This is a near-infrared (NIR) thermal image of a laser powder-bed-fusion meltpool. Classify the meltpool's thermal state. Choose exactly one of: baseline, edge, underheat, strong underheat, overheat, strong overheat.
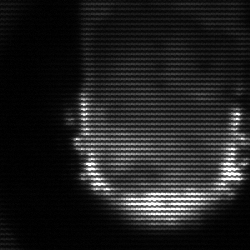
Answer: baseline